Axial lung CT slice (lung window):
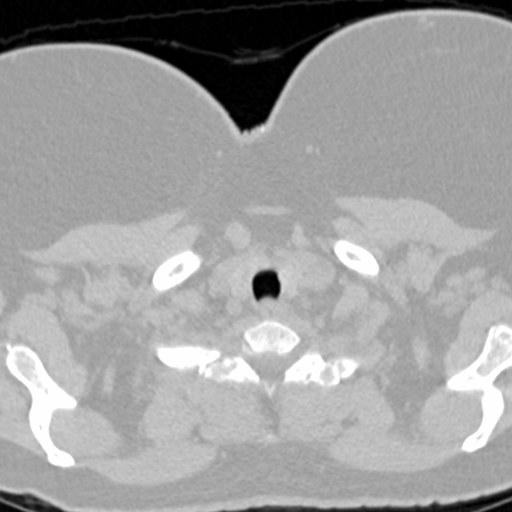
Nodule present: no